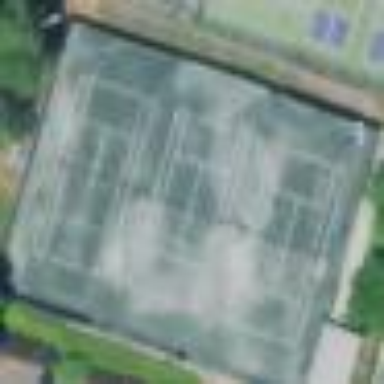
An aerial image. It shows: Tennis court on pitch designated for leisure land.